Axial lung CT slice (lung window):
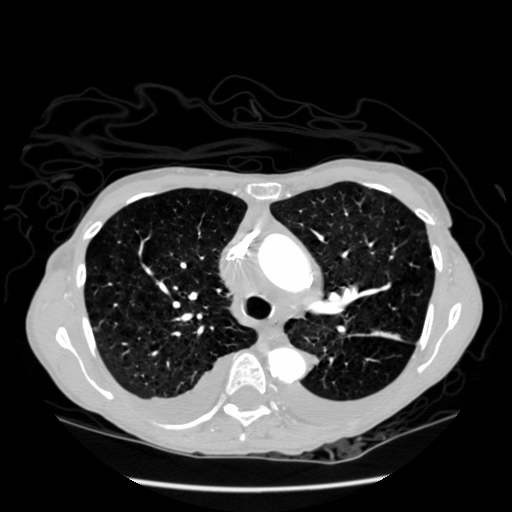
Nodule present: no